Question: Notice: It's all done in test enviroment
I have 3 tables
- invoices
- products
- connection between them
Now I need to update EVERY invoice, with some values from products.
How can I do that without iterating trough ID
1.SELECT data I need
'''
SELECT INV.id, INV.to_update, SUM(PRO.update_from)
FROM invoices INV
LEFT JOIN connecting CNN ON CNN.id_inv=INV.id
LEFT JOIN products PRO ON PRO.id = CNN.id_prod
GROUP by INV.id;
'''
It will display me right values.

2.Update iterating trough ID (PHP/C# or other language)
'''
UPDATE invoices INV SET INV.to_update=
(SELECT SUM(PRO.update_from)
FROM connecting CNN
LEFT JOIN products PRO ON PRO.id=CNN.id_prod
WHERE CNN.id_inv="+id+")
WHERE INV.id="+id+"
'''
I can not use any "loop" form PHP, or c# or any other language. I need to do that just in SQL. So is there a way to do that in SQL without SELECTING all ID's of invoices, and iterating trough them?
I am forced to work on this database. Every product have 'update_from' column, with a value. I need to SUM all values from all products from this invoice, and put this SUM into one of the column of Invoices (in case 'update_from' changed for products in the future, it needs to stay same for invoice.
Columns that matters:
Invoices: 'ID, to_update'
Connecting: 'ID, id_prod, id_inv'
Products: 'ID, update_from'
Of course, 1 invoice might have many products, hence the "SUM" of 'update_from'
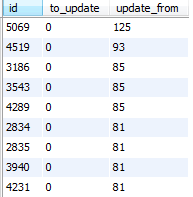
Answer: you can do the update you want completely with SQL code:
'''
UPDATE invoices
JOIN connecting
ON invoices.id = connecting.id_inv
JOIN products
ON products.id= connecting.id_prod
SET invoices.to_update= SUM(products.update_from)
'''
Note: I'm not sure but you may need to use left joins with ifnull, instead of join, depends on your data, you can check it